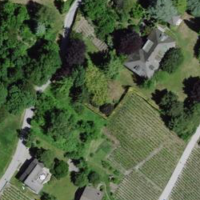
EUNIS habitat code: 40
Species observed at this site:
Cotinus coggygria